Field crop: maize
Growth stage: 2
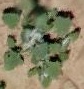
Species: chenopodium